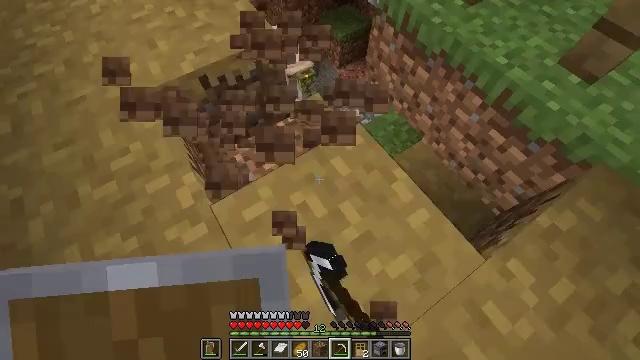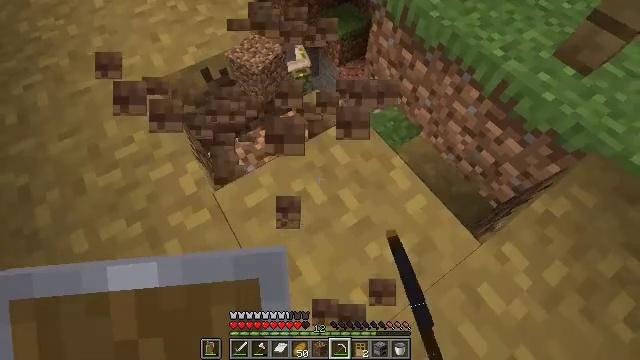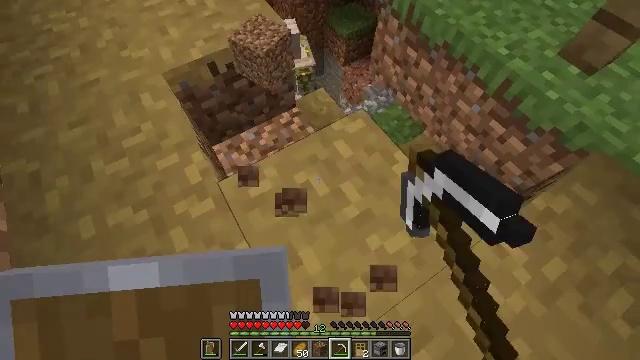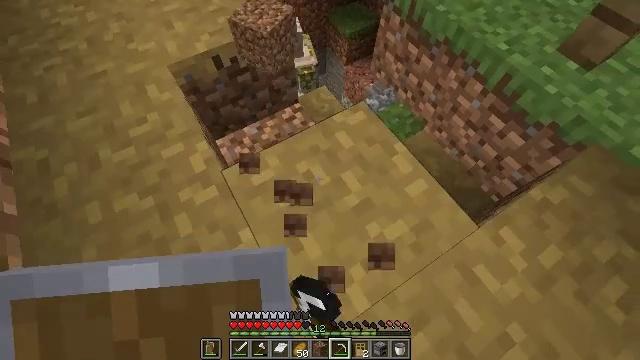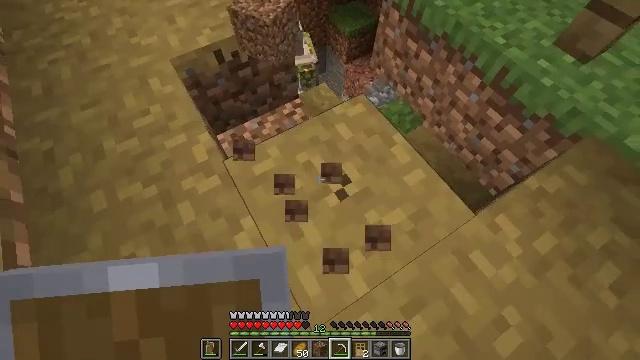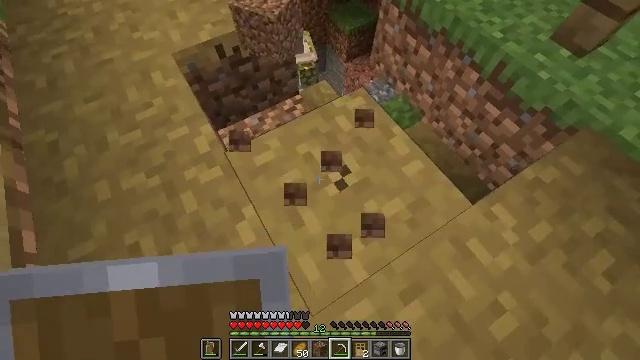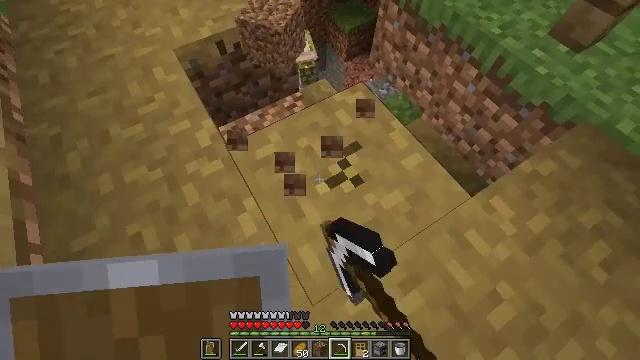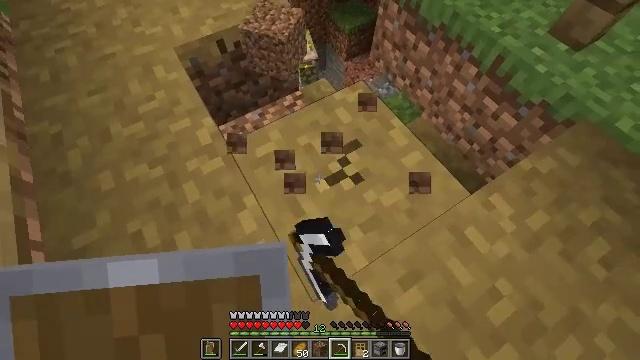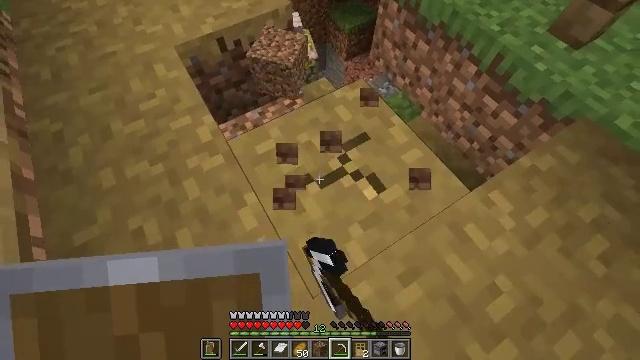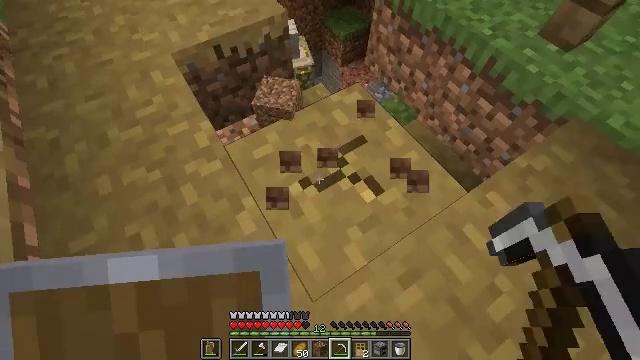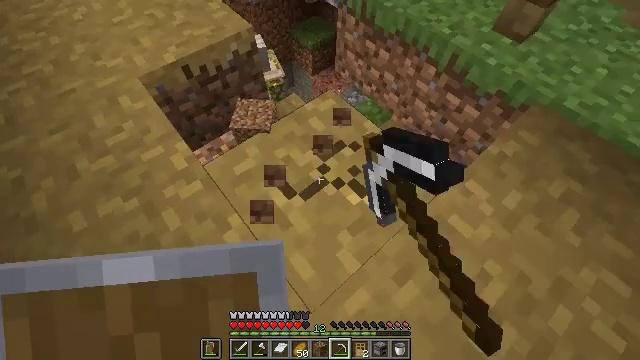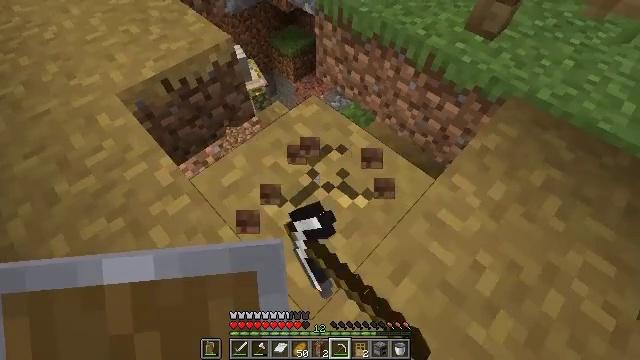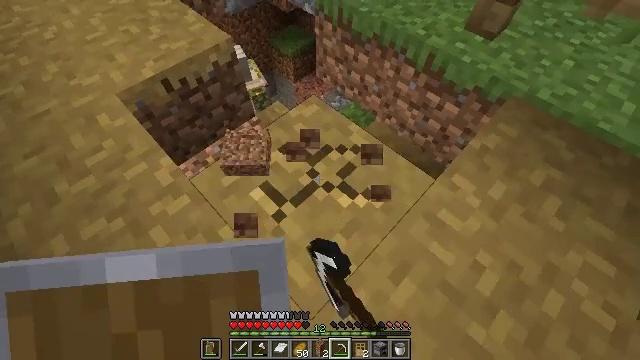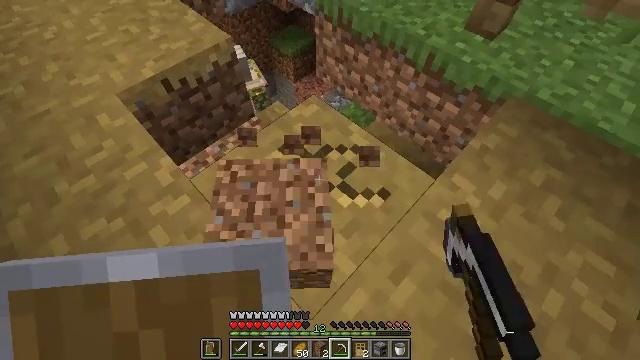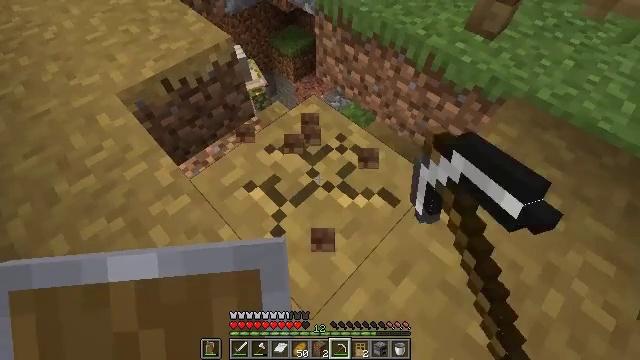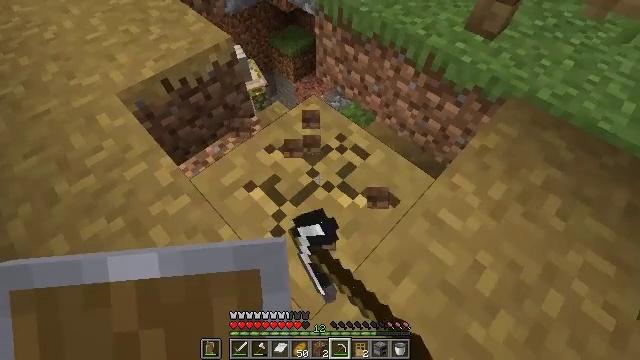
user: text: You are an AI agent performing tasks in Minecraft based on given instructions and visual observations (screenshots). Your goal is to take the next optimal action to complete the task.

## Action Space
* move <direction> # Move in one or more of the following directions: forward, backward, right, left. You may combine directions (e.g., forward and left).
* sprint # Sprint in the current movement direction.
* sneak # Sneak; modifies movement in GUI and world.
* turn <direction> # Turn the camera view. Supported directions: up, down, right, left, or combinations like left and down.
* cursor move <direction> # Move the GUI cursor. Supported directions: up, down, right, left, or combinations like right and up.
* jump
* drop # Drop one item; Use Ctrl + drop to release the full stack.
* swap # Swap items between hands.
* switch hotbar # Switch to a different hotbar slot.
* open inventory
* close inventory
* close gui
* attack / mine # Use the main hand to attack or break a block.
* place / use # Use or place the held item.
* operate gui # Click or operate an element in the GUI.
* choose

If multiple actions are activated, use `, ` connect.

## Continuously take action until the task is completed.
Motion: motion action
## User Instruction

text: Break the grass path to collect materials.
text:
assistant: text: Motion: move back, sneak, attack / mine
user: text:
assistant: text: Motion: move back, sneak, turn left, attack / mine
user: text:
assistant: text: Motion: move back, sneak, attack / mine
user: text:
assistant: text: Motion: move back, sneak, attack / mine
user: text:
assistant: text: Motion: sneak, attack / mine
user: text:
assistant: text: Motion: sneak, attack / mine
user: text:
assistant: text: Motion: sneak, attack / mine
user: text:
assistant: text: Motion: sneak, attack / mine
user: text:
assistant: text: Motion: sneak, turn right and up, attack / mine
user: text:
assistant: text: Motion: sneak, turn right and up, attack / mine
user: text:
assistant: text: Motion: sneak, turn right and up, attack / mine
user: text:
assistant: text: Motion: sneak, attack / mine
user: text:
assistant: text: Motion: sneak, attack / mine
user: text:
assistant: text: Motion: sneak, attack / mine
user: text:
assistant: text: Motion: sneak, attack / mine
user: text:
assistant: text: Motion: sneak, attack / mine
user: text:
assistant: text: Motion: sneak, attack / mine
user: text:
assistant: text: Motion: sneak, attack / mine
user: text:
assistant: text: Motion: sneak, attack / mine
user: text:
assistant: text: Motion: move forward, sneak, attack / mine
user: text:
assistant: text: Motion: move forward and move right, sneak, attack / mine
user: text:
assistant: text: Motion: move forward and move right, sneak, attack / mine
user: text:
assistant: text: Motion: move forward and move right, sneak, turn left, attack / mine
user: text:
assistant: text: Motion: move forward and move right, sneak, turn left, attack / mine
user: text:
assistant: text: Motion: move forward and move right, sneak, turn left and down, attack / mine
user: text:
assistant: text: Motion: move forward and move right, sneak, turn left and down, attack / mine
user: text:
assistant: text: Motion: sneak, attack / mine